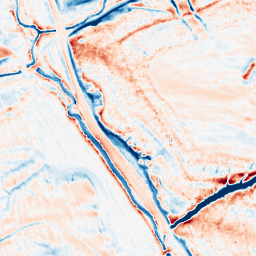
Category: classical
Decomposition family: gaussian_anisotropic
Decomposition parameters: sigma_x: 2
sigma_y: 5
Upsampling method: bilinear
Upsampling parameters: scale: 8
Upsampling scale: 8